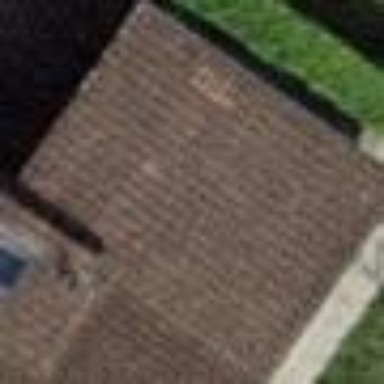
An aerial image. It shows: View of roof of building.